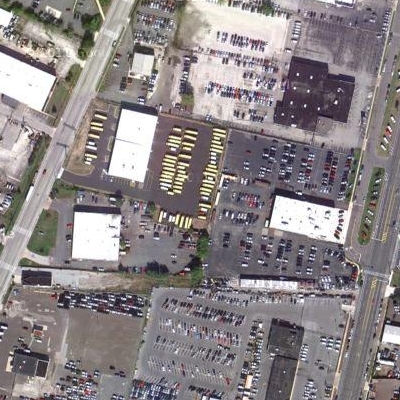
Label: Parking